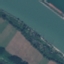
Land use / land cover class: River